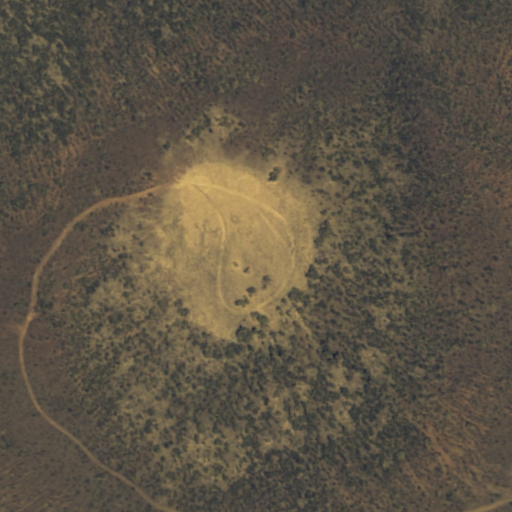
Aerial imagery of crater(s) in Hawaii named Kaluamakani containing only unknown